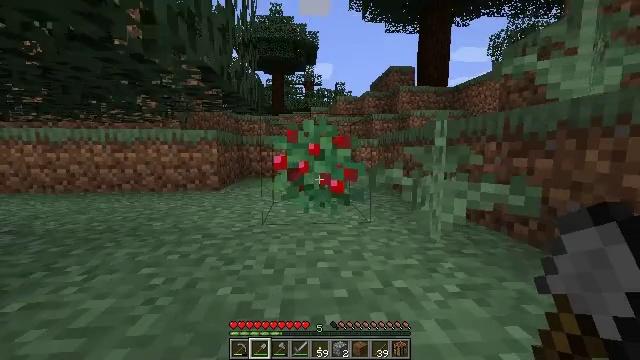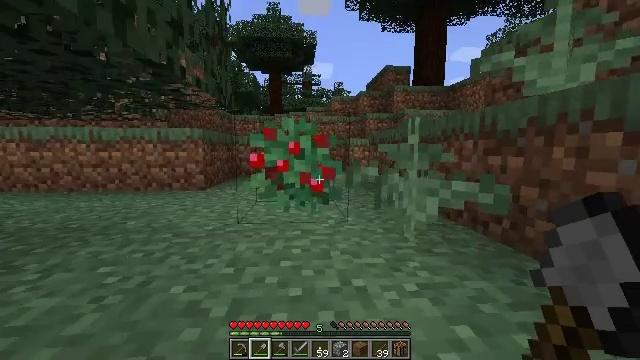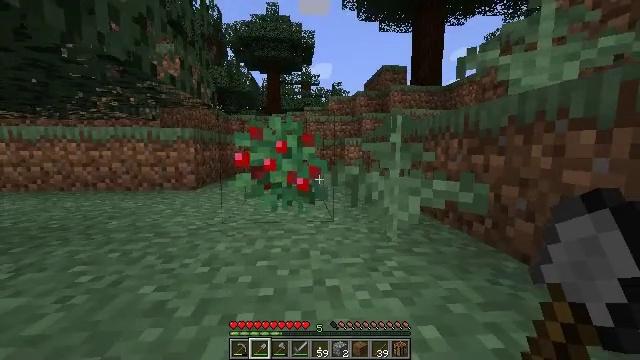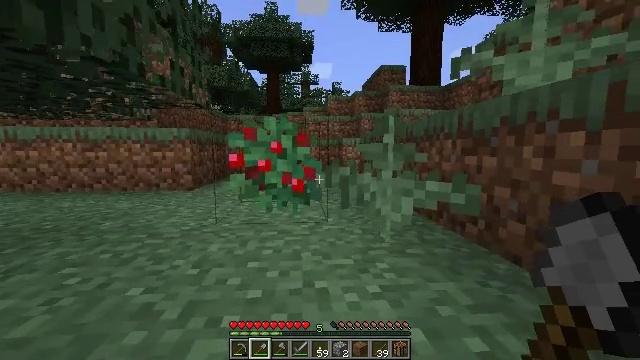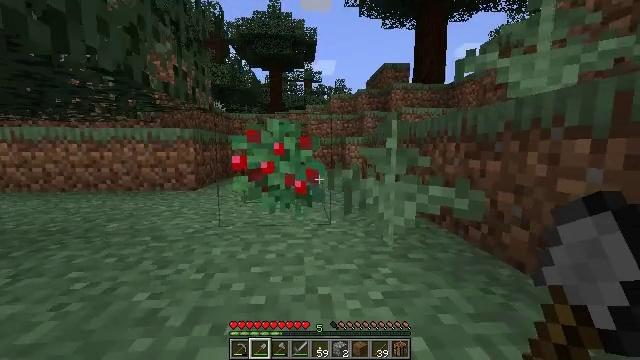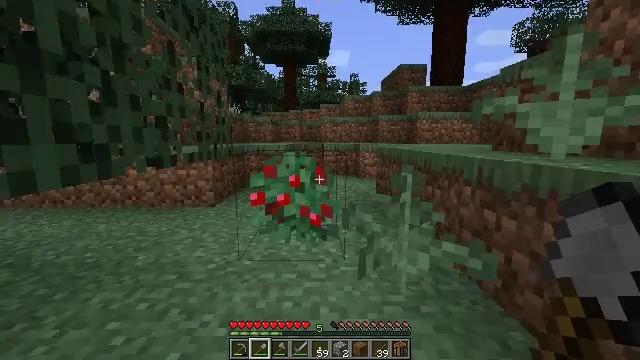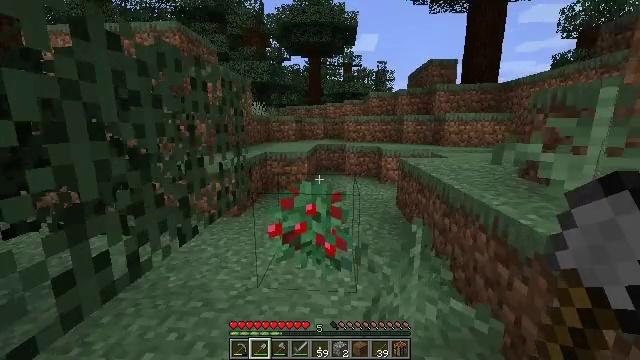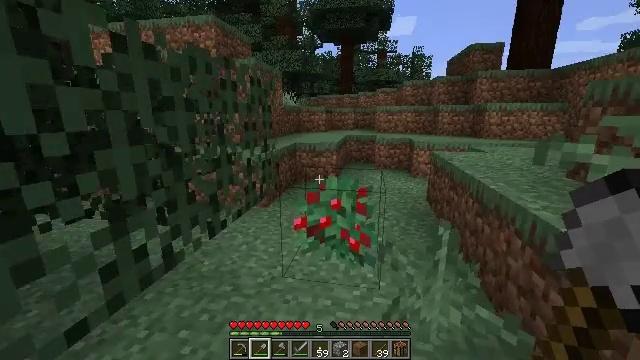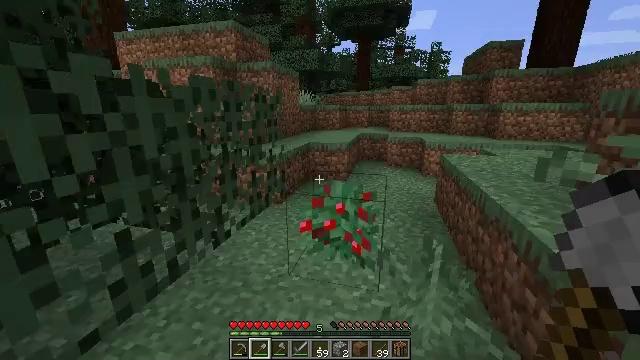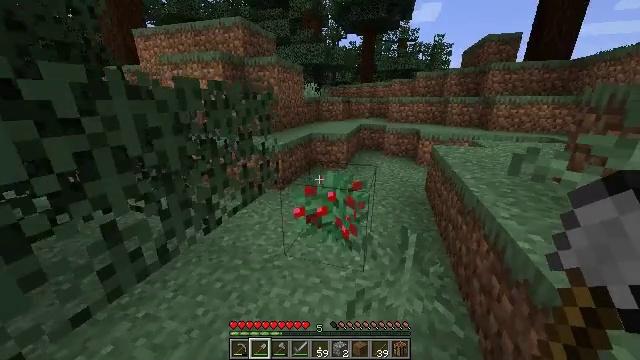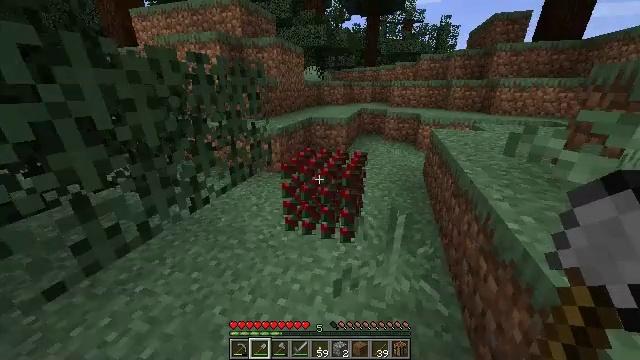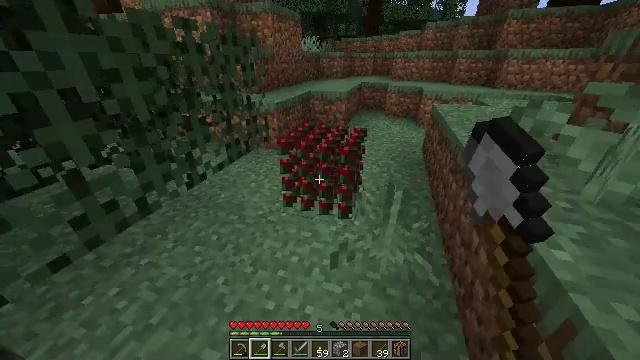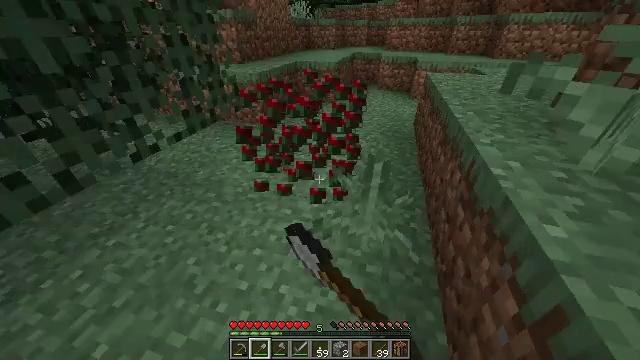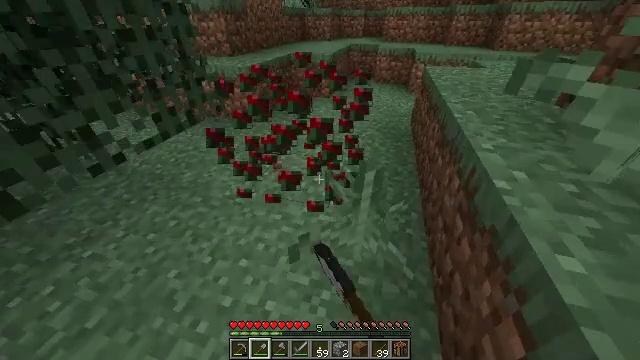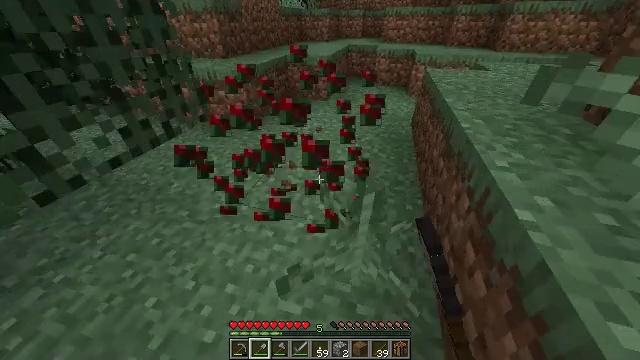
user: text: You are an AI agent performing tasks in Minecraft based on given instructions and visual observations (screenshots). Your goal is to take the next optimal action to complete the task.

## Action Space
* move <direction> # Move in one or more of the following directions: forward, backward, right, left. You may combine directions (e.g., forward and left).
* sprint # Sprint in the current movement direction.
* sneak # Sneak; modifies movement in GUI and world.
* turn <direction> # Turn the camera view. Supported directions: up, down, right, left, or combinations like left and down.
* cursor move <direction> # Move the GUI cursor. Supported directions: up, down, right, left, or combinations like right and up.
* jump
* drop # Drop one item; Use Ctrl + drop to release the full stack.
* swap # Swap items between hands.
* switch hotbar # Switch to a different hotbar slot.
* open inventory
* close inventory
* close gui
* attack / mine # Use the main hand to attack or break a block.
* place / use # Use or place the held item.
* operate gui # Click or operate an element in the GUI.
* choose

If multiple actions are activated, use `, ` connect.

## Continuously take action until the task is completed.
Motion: motion action
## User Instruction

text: Mine the sweet berry bush.
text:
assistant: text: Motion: move forward and move right, sprint
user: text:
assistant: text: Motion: move forward and move right, sprint
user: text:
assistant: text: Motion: move forward and move right, sprint
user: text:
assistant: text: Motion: move forward and move right, sprint, jump
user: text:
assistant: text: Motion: move forward and move right, sprint, turn left and down, jump
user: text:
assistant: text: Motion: move forward and move right, sprint, turn left and down, jump
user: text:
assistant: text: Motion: move forward and move right, sprint, turn left and down, jump
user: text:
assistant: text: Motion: move forward and move right, turn left and down
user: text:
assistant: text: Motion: move forward and move right, turn left and down
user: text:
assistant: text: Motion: move forward, turn down, attack / mine
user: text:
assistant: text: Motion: move forward, turn down, attack / mine
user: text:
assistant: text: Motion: move forward, turn right and down, attack / mine
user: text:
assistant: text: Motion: move forward, turn down, attack / mine
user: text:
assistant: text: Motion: move forward, attack / mine
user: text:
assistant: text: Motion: attack / mine